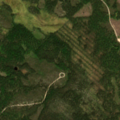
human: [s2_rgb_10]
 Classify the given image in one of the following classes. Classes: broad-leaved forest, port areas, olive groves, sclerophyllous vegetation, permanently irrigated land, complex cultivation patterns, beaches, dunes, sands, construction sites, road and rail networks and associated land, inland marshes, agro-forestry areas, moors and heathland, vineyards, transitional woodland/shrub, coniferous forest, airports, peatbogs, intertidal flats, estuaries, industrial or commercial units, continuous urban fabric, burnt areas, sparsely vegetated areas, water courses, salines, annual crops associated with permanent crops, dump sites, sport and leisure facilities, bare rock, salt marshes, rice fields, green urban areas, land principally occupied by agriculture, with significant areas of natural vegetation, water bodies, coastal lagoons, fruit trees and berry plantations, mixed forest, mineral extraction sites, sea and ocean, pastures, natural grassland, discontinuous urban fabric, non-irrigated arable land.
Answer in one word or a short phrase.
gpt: coniferous forest, transitional woodland/shrub, peatbogs